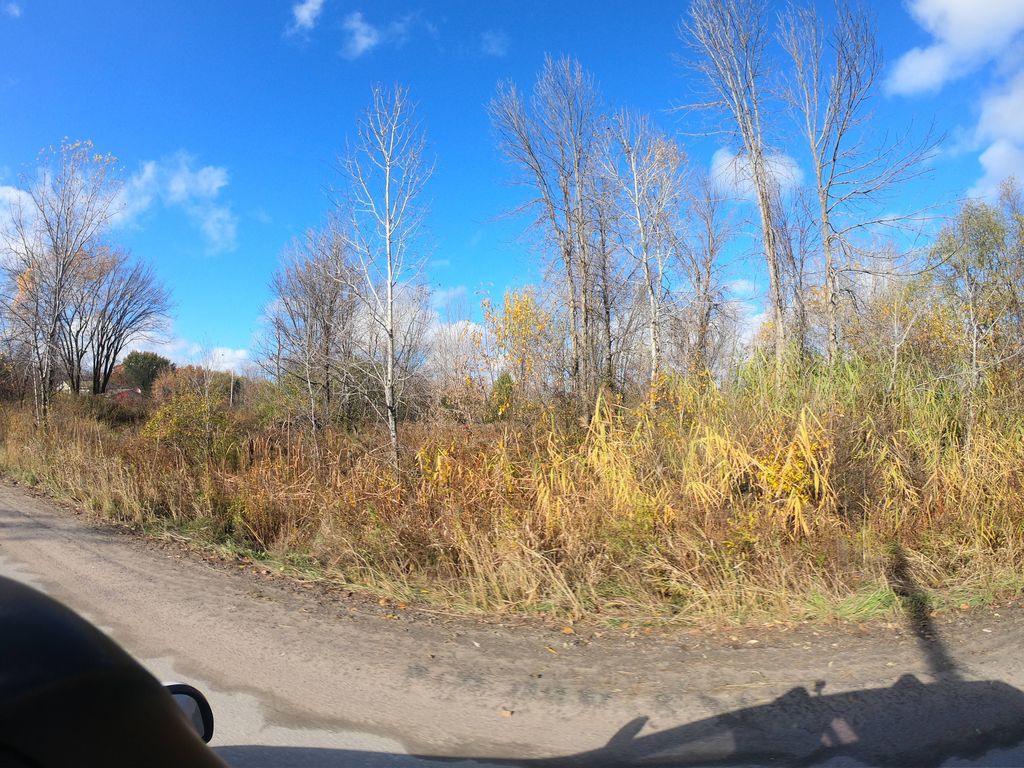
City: ottawa-gatineau